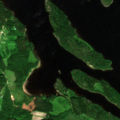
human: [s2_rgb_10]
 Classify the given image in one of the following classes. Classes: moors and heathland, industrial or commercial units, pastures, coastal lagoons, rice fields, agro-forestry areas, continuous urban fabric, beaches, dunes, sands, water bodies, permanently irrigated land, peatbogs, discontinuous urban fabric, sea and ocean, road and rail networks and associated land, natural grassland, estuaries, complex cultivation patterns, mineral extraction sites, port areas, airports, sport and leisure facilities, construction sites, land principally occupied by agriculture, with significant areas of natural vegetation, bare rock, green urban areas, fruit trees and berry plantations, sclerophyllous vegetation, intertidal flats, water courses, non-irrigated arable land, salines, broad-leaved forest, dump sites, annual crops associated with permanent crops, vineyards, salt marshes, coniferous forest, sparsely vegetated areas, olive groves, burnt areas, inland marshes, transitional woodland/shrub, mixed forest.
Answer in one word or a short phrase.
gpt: coniferous forest, mixed forest, water bodies